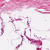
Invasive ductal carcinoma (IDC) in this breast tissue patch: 0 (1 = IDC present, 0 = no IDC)